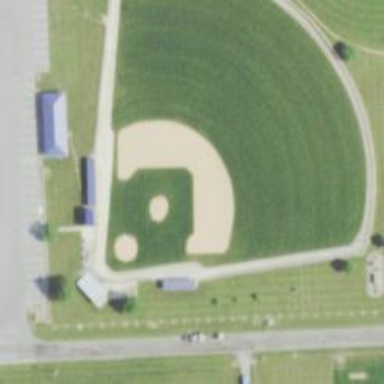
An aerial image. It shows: Baseball pitch for leisure land.